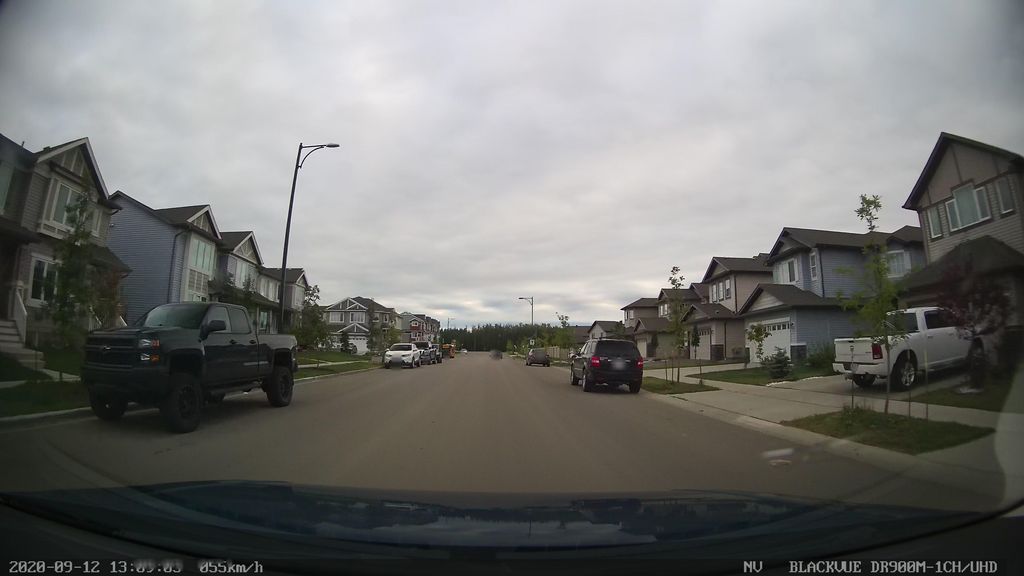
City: edmonton